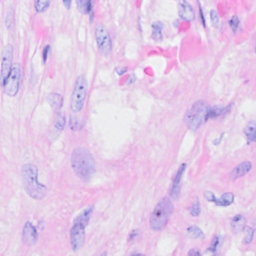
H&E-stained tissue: Breast